Field crop: tomato
Growth stage: 1
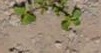
Species: portulaca